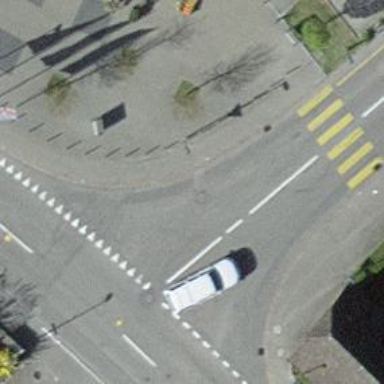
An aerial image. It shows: Marked crossing on the road.